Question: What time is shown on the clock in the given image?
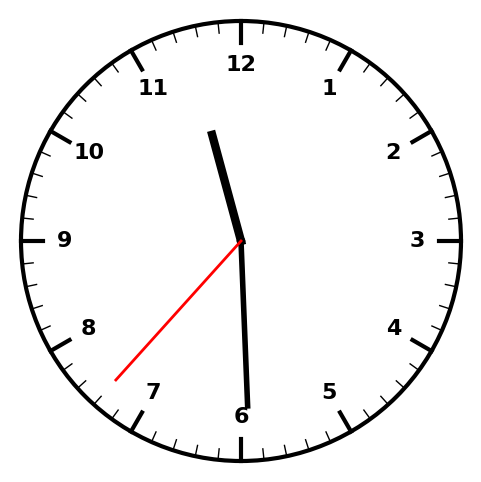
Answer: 11:29:37